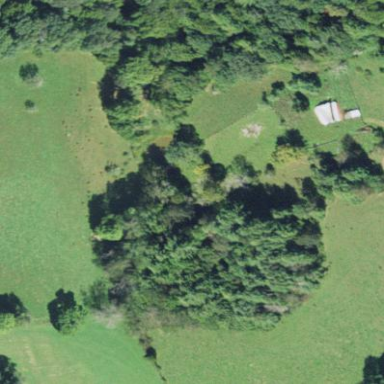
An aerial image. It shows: Serene woodland landscape.